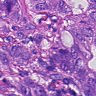
Metastatic tissue present: yes